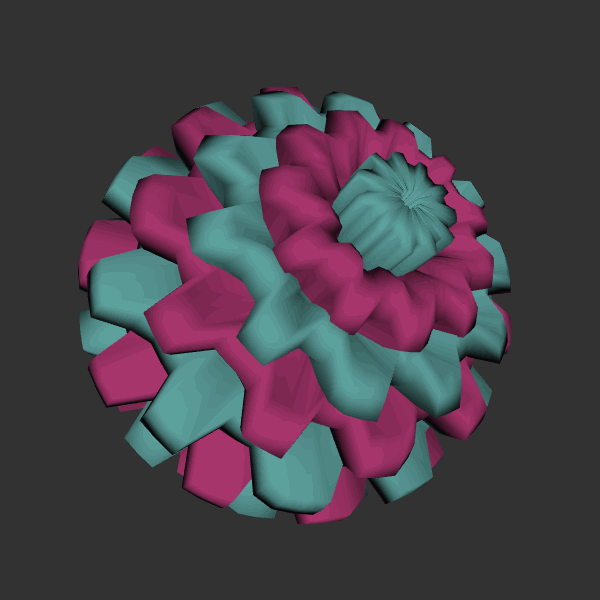
Background: dark